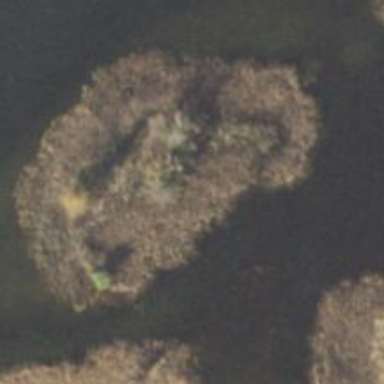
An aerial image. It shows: Islet covered with scrub vegetation.